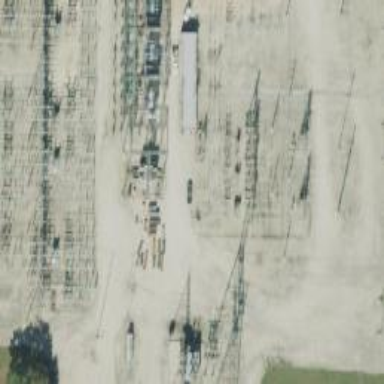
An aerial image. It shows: Switch used for power control.